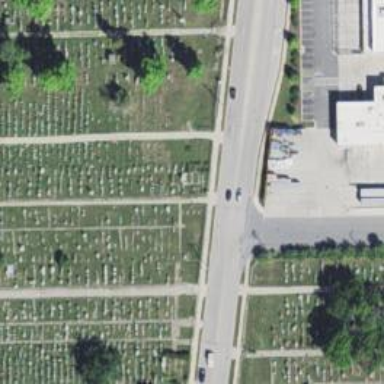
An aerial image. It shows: Sector in the cemetery.